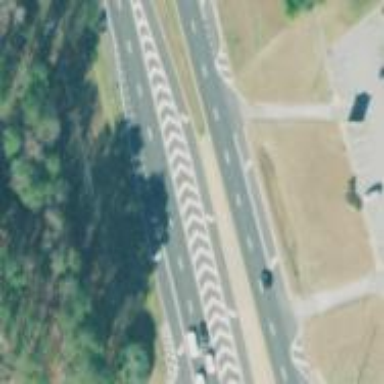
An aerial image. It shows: Expressway with asphalt surface and classified as primary highway.